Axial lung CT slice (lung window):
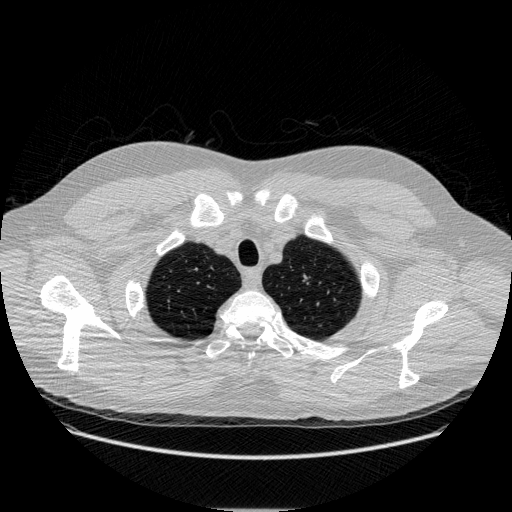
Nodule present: no